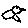
Label: bird